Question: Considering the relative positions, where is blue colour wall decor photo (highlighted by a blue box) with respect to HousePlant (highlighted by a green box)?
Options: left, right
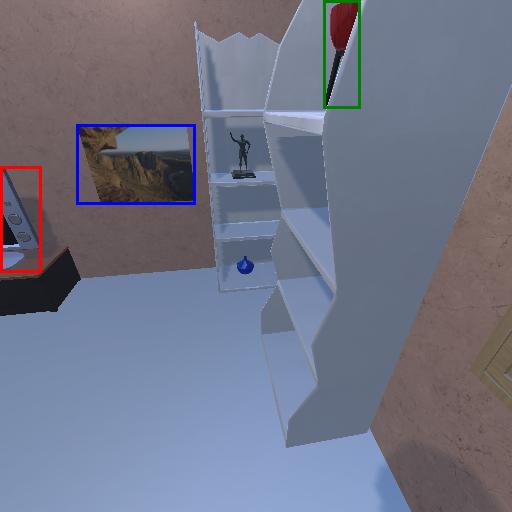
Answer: left